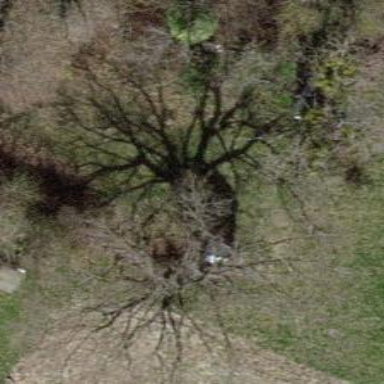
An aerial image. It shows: Single tag "natural: tree."